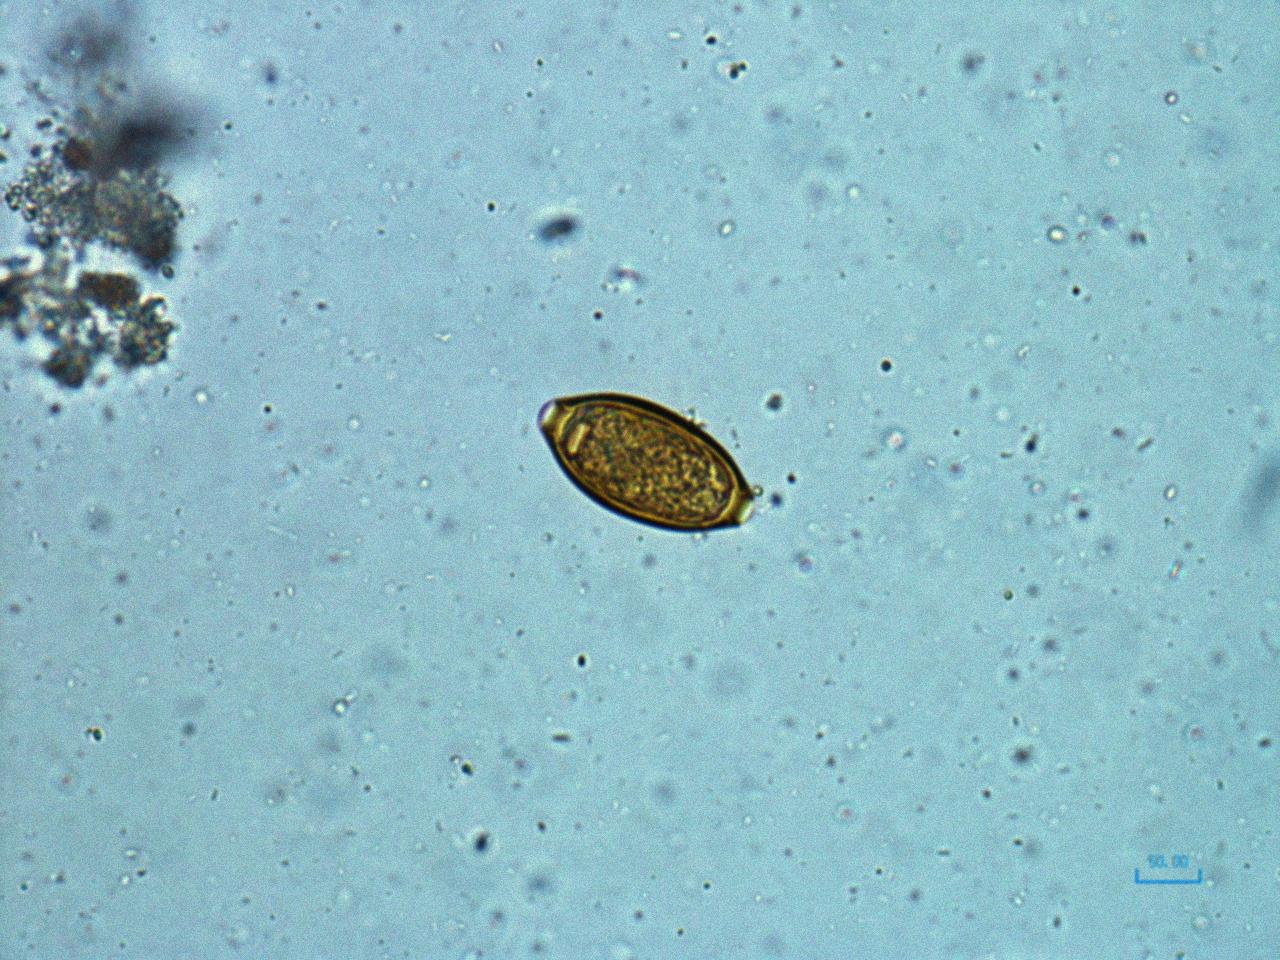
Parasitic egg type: Trichuris trichiura